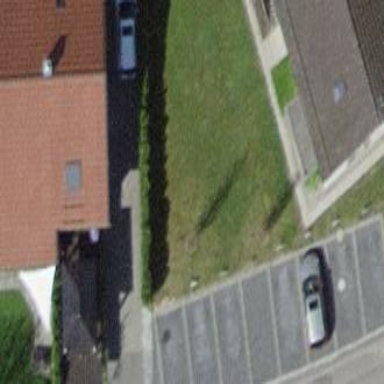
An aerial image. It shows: Street side parking area.